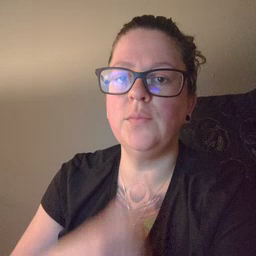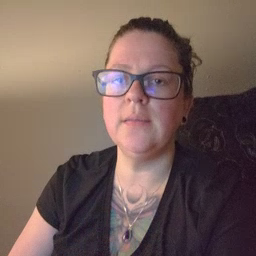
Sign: red